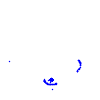
Particle: pion